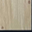
Piece: xx